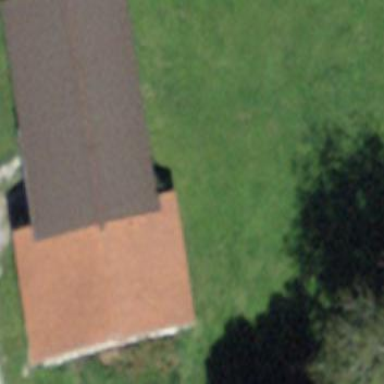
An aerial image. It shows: Rural barn.